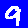
Digit: 9